A scalogram (wavelet time-scale view) of one vibration snapshot from a rotating machine is shown. What is the most likely rotor condition (normal, misalignment, unbalance, looseness)?
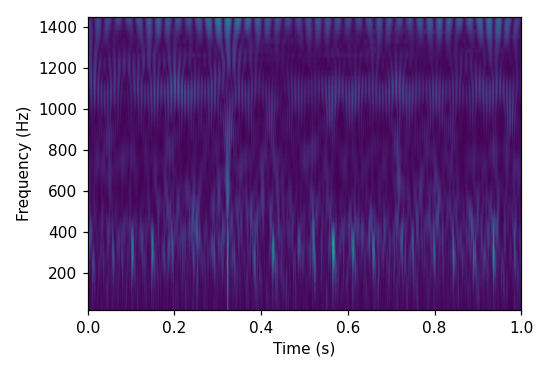
Answer: looseness